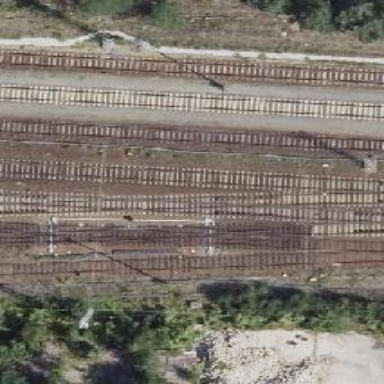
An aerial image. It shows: Railway crossing.